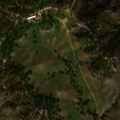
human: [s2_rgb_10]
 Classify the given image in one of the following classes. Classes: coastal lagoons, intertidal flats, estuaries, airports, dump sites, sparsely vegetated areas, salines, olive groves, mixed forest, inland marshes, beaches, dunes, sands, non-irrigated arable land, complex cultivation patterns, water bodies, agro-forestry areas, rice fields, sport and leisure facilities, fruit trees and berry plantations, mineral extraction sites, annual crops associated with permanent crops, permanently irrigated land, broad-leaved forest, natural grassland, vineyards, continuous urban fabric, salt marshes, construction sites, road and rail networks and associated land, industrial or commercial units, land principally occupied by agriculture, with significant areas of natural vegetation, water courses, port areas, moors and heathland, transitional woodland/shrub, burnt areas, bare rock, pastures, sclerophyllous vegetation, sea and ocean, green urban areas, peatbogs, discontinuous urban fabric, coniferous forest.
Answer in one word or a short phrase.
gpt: non-irrigated arable land, agro-forestry areas, broad-leaved forest